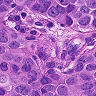
Metastatic tissue present: yes